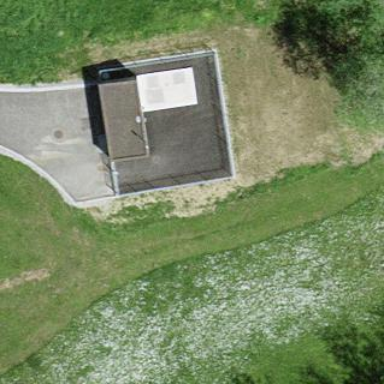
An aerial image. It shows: Wastewater building.